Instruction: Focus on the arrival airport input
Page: home
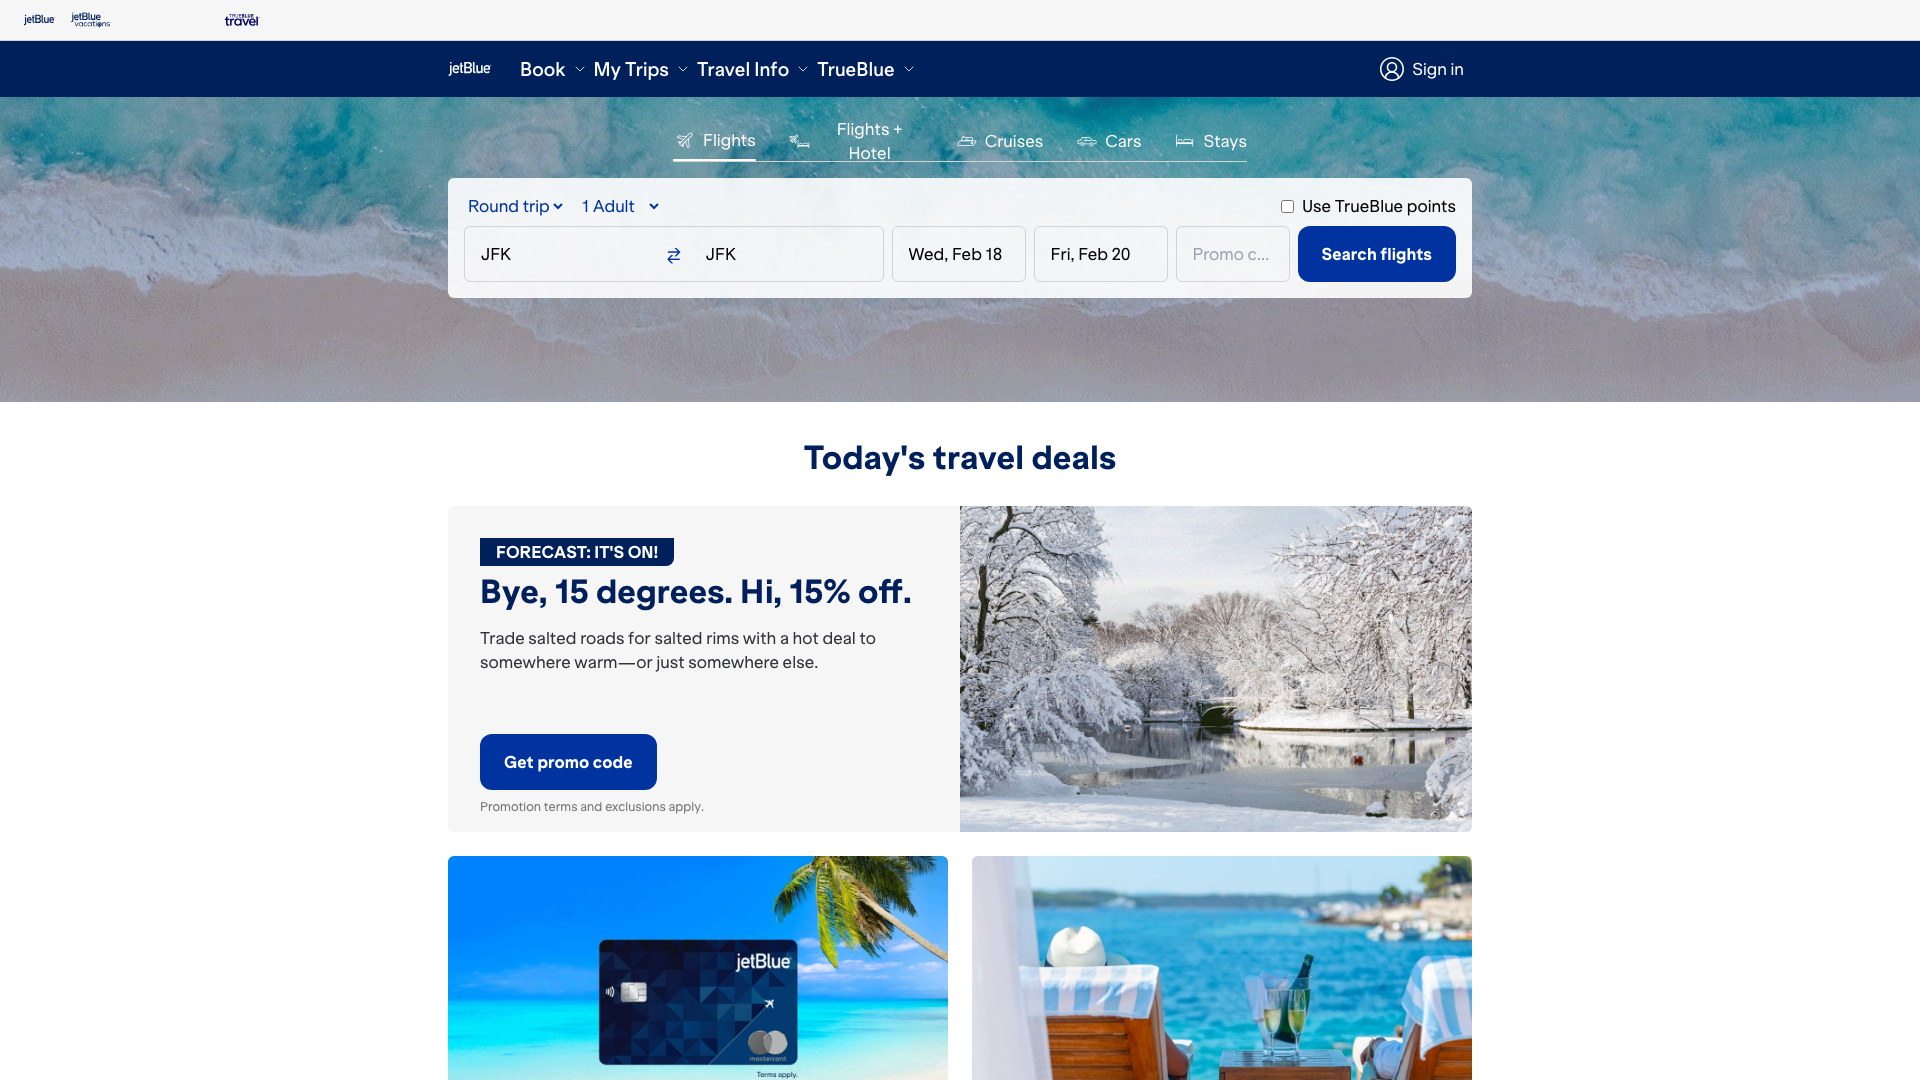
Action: click